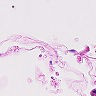
Metastatic tissue present: no